Current action and preconditions to check: path_clear

Your task: For each precondition in the list above, predict whether it will hold at this action.

Consider the current scene as observed from the mobile robot's camera, and analyze the predicted future states of all dynamic agents (e.g., people, animals, vehicles, or any moving entities) within the NEXT SECOND.

IMPORTANT: Only answer "very likely" if you are absolutely certain—based on strong, clear evidence—that a dynamic agent will violate the precondition in the predicted future state. Do NOT answer "very likely" for unlikely, ambiguous, or low-probability risks.

Ask yourself for each precondition: Is there a high probability, with clear and convincing evidence, that the predicted future states of any dynamic agent will interfere with the predicted future state of the currently executing action within the NEXT SECOND, causing that precondition to fail?

Assess the risk level based on these predictions. Use "likely" or "very likely" if motions create a clear risk of interference.

Use "neutral" or "improbable" if agents are nearby but their predicted paths are clearly diverging or non-conflicting.

Failure Risk Categories: "very improbable", "improbable", "neutral", "likely", "very likely"

Answer Format: Output ONLY the probability_of_failure value from these categories: "very improbable", "improbable", "neutral", "likely", "very likely"

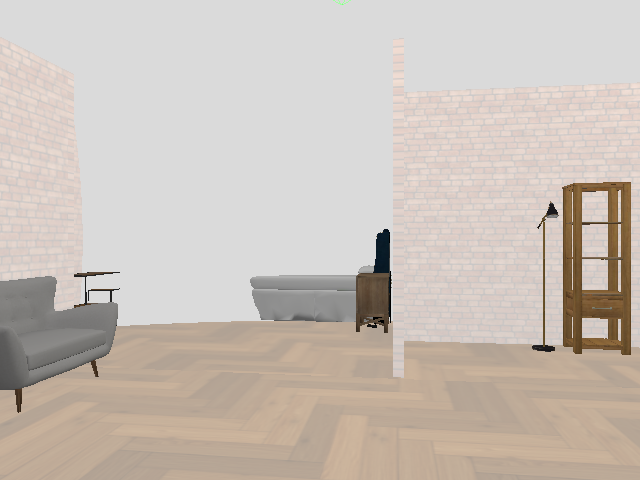

Answer: very improbable